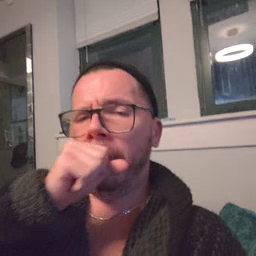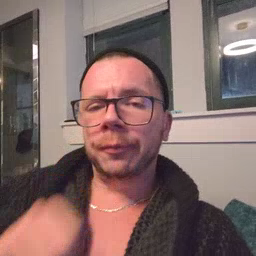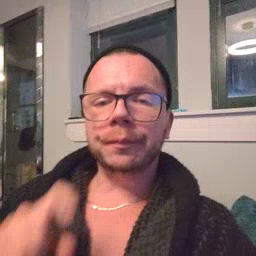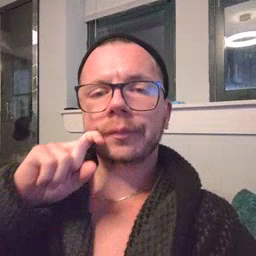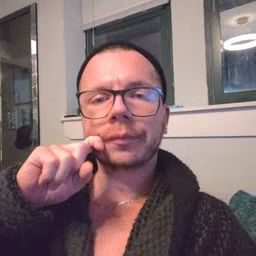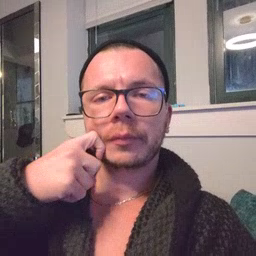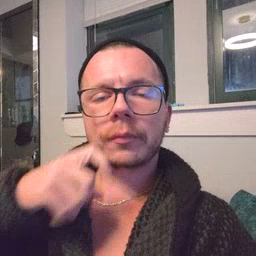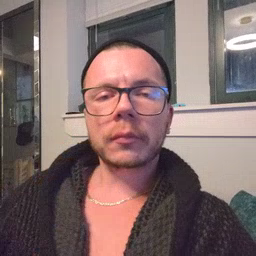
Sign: apple